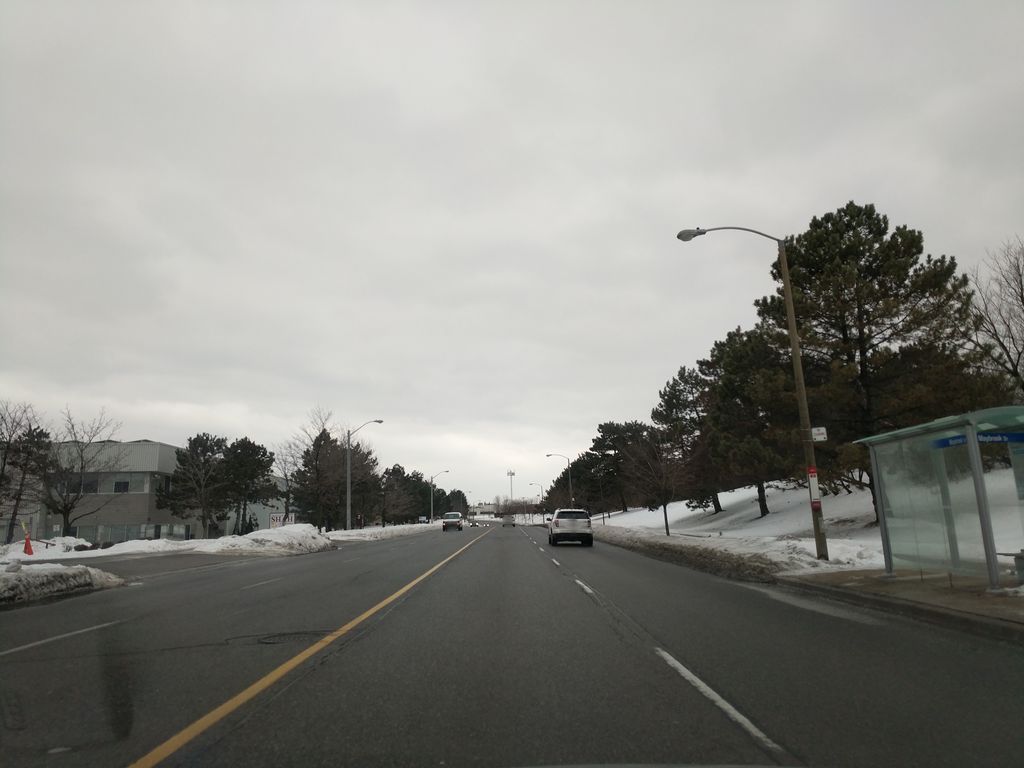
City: toronto